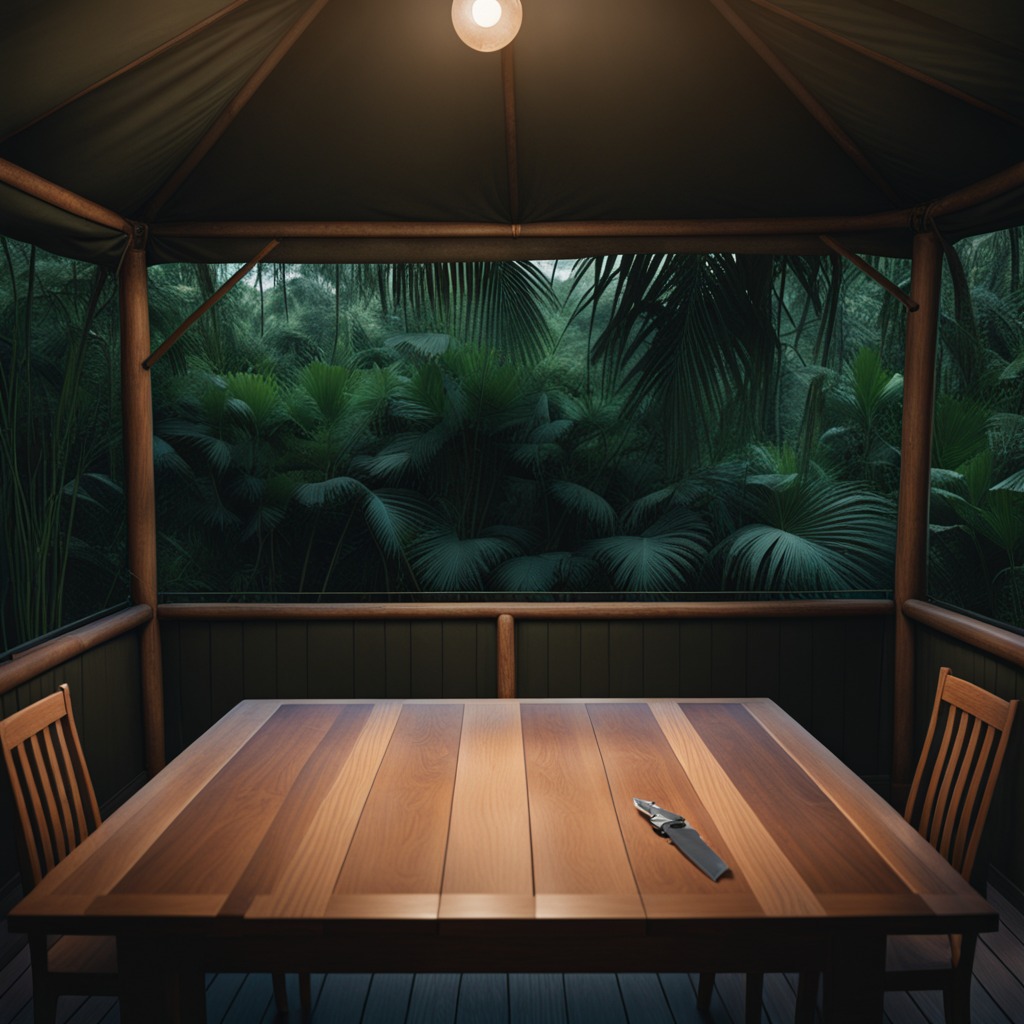
A utility knife is lying on the wooden table inside a jungle field workshop tent at night.